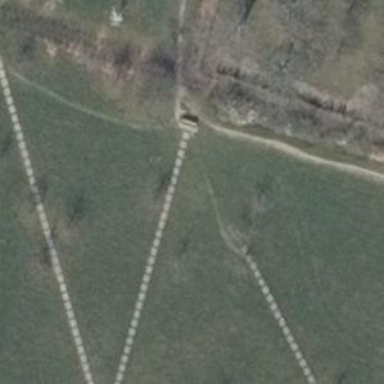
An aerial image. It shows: Path.